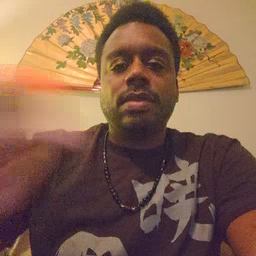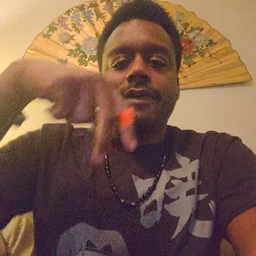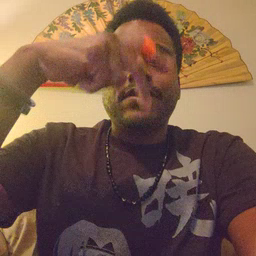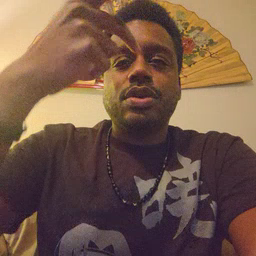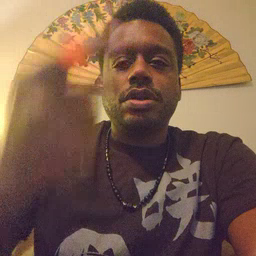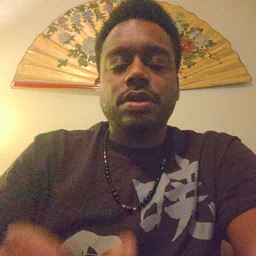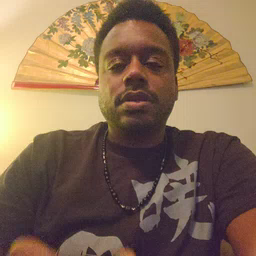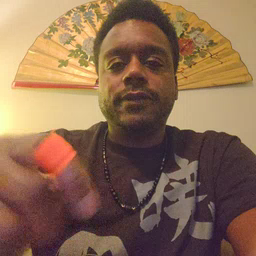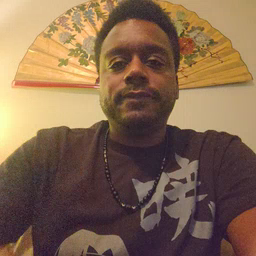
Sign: fall